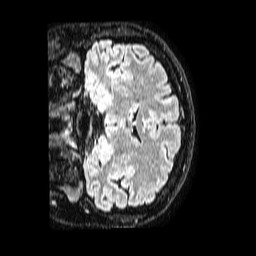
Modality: FLAIR
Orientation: coronal
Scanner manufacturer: philips
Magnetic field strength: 1.5 T
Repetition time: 4.8 s
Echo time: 0.3 s